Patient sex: M
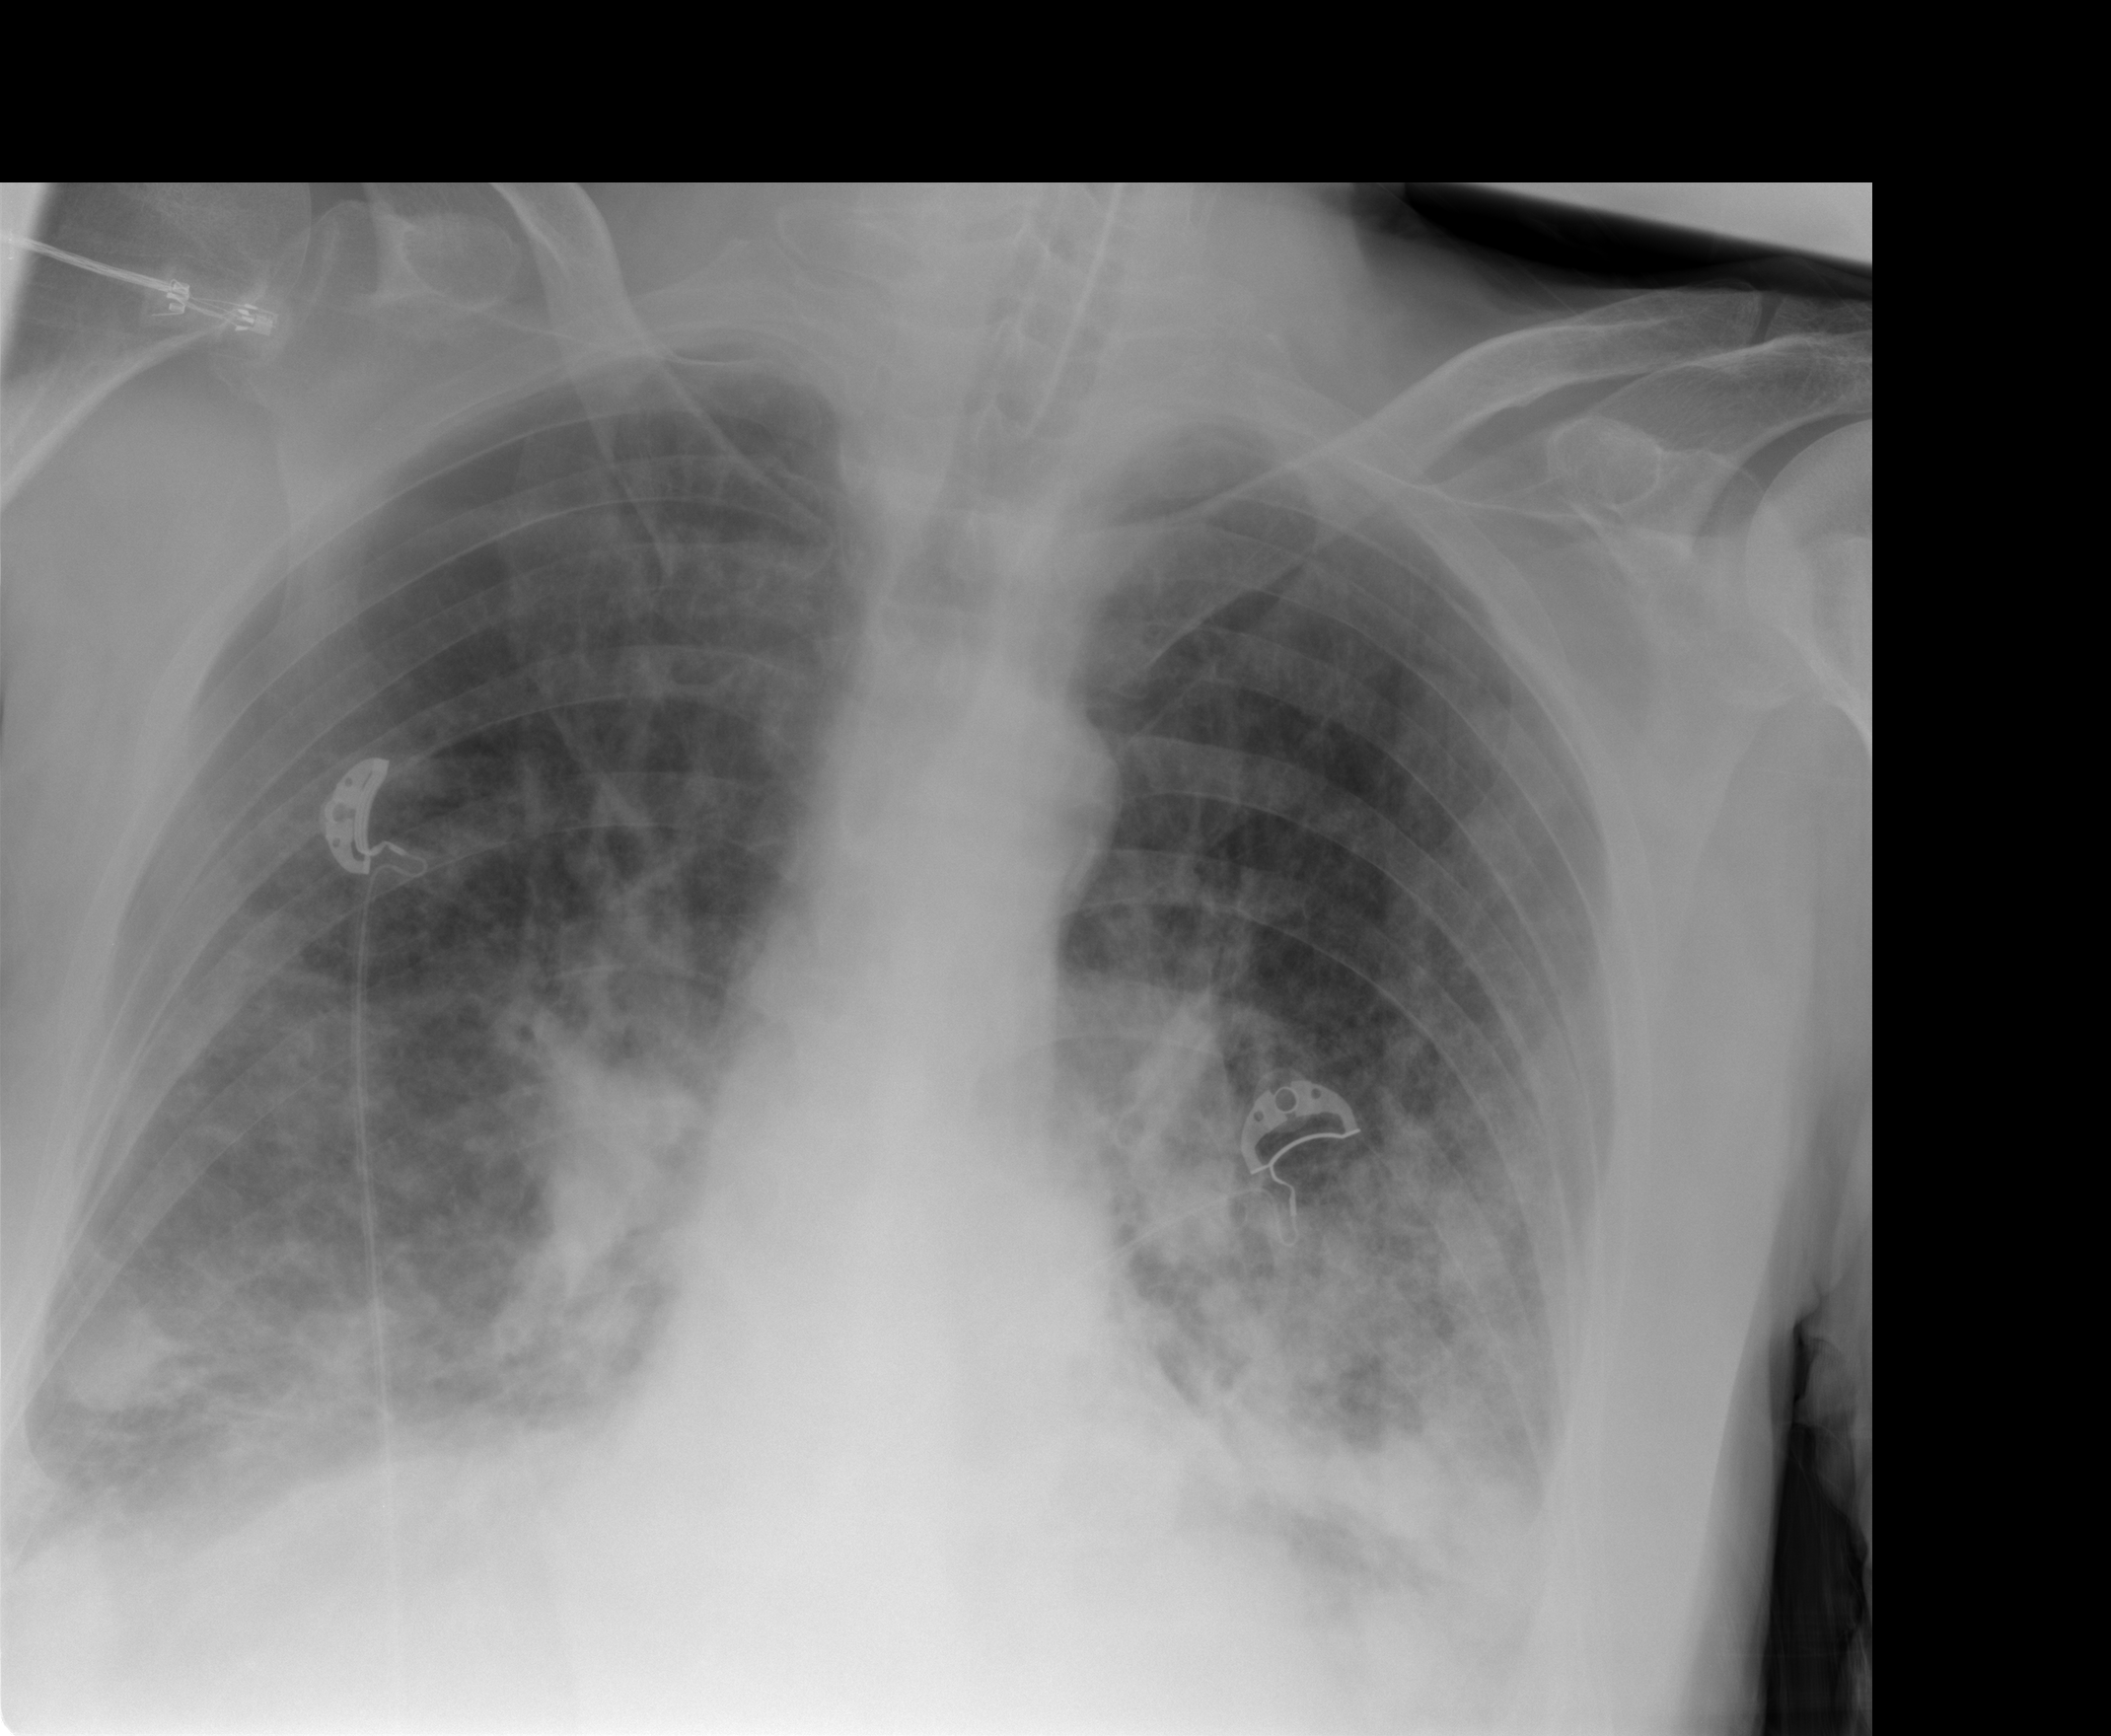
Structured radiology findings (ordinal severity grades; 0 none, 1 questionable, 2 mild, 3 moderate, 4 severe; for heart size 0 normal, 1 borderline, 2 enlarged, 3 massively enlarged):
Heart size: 0
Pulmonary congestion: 2
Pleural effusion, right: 2
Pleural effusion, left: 2
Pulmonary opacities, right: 3
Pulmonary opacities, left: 3
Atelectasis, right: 2
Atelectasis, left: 2